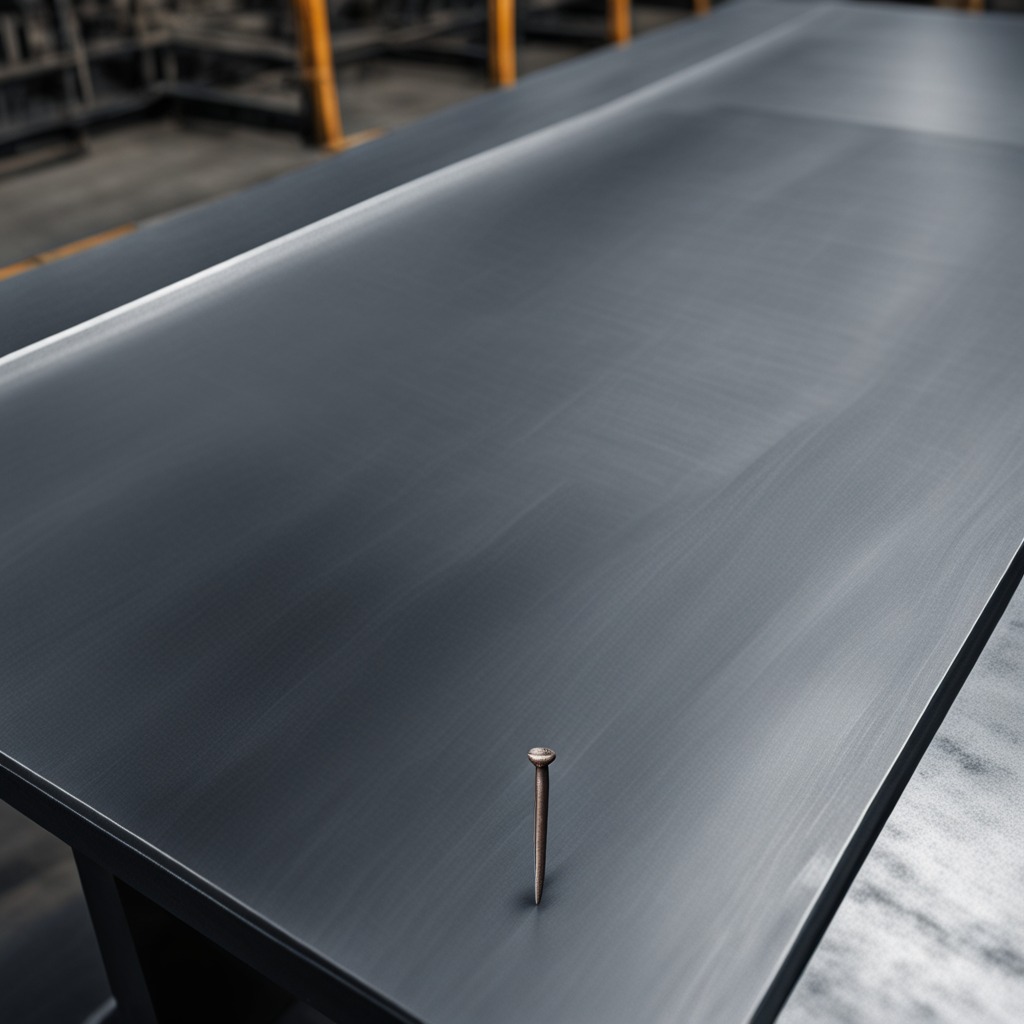
A nail is lying on the cold steel table in a mining workshop.